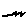
Label: zigzag